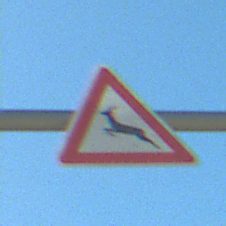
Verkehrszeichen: WildwechselRechts
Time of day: Midday
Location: Outdoor (Special)
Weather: PartlyCloudy
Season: NotSpecified
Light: Natural